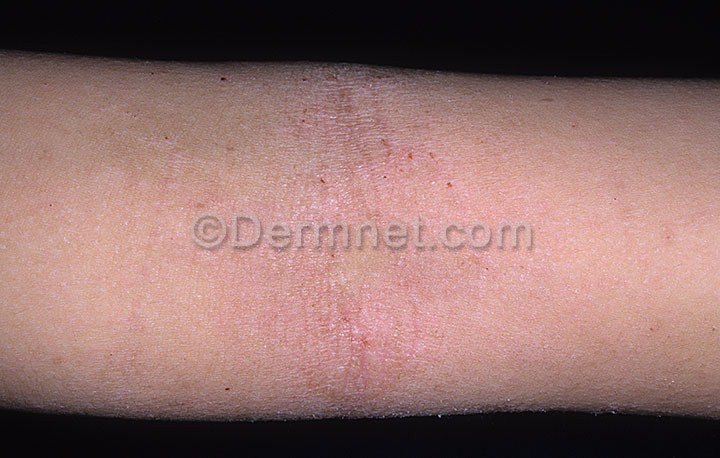
Disease: Atopic Dermatitis Photos